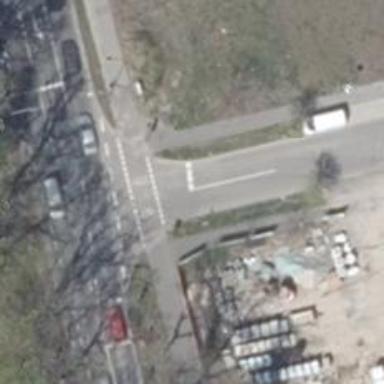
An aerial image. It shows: Road with "give way" sign.